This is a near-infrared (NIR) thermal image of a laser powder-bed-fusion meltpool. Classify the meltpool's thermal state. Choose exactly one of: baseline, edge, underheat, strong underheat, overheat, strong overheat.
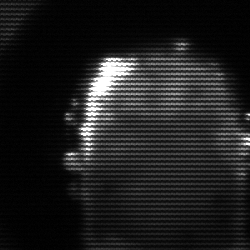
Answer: baseline